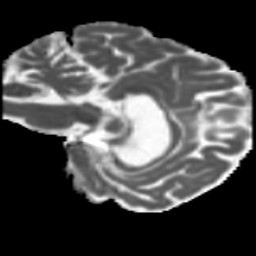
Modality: MD
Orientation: sagittal
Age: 53
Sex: female
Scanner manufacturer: siemens
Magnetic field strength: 3 T
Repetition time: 5.47 s
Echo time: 0.0854 s